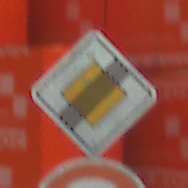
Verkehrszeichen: EndeVorfahrtsstrasse
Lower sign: Geschwindigkeit70
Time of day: MorningAfternoon
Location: Outdoor (Suburban)
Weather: PartlyCloudy
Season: NotSpecified
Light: Natural